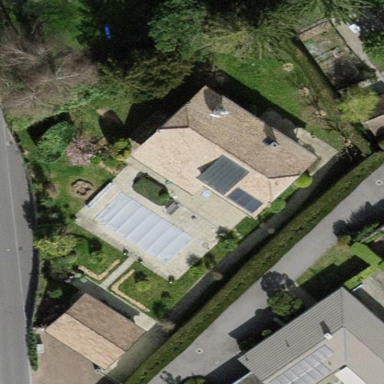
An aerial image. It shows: Garden surrounded by fence.